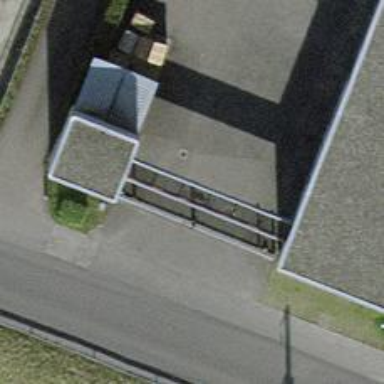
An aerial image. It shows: Gate.